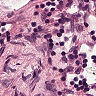
Metastatic tissue present: no